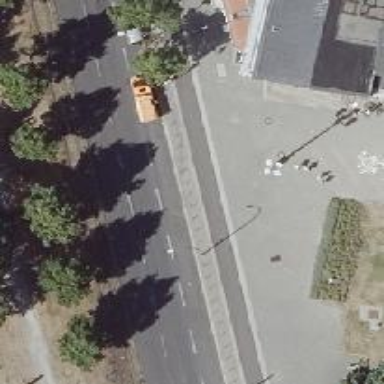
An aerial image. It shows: Taxi stand.